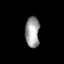
Tissue: prostate
Cell type: Fibroblasts
Senescence score: 0.6914
Nuclear area (px): 433
Mean DAPI intensity: 156.462